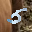
Label: 5